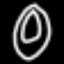
Label: donut